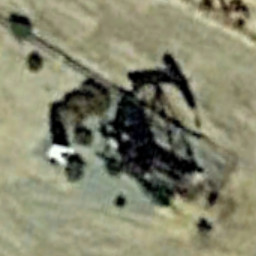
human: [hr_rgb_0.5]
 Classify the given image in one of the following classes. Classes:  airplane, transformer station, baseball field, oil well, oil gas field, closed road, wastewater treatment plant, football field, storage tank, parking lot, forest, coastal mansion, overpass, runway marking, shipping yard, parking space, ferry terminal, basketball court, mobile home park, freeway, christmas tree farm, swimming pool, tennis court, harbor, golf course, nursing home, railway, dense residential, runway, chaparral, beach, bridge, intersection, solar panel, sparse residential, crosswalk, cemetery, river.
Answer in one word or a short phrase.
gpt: oil well